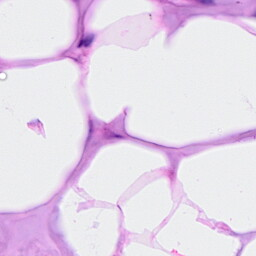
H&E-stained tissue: Breast